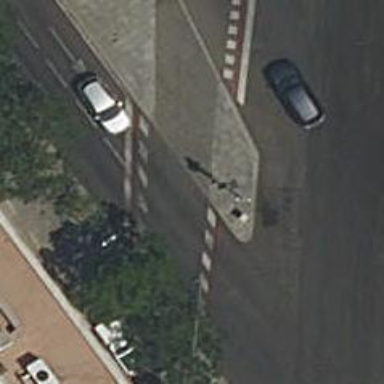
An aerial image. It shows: View of zebra crossing with traffic signals.